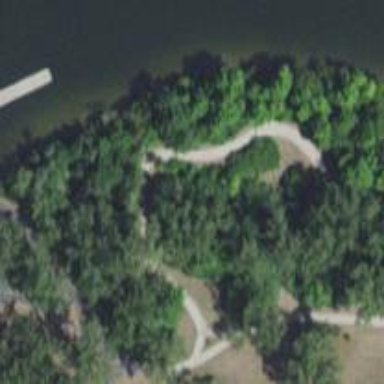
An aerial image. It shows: Path.